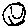
Label: smiley face